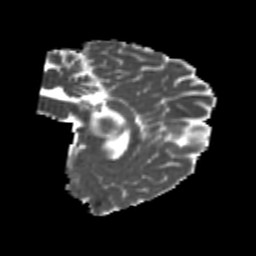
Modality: MD
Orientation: sagittal
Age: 20
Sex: male
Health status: healthy
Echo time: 0.074 s